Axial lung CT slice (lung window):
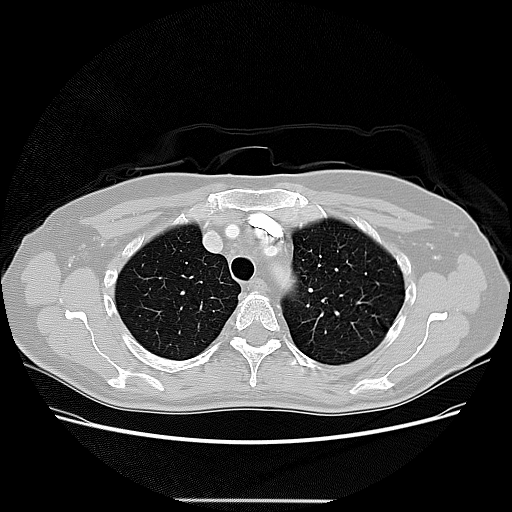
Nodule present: no